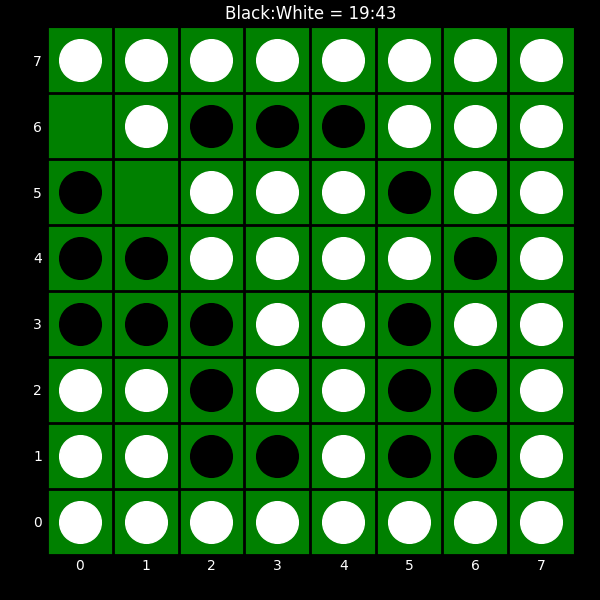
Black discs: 19
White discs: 43